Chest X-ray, PA view. Patient: 58 years old, sex M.
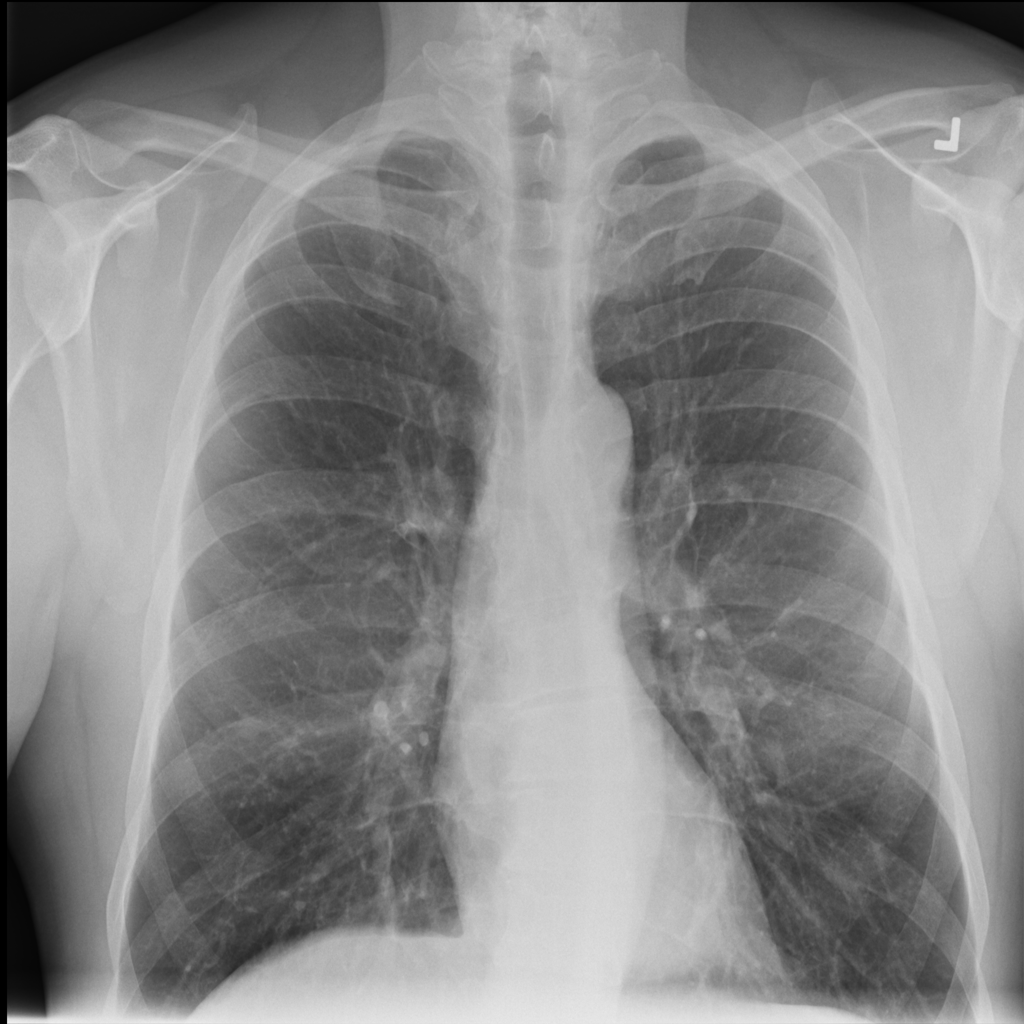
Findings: No Finding